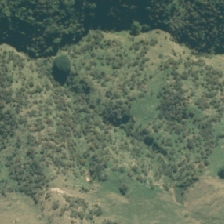
Land cover: grose_broom